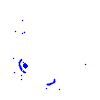
Particle: kaon